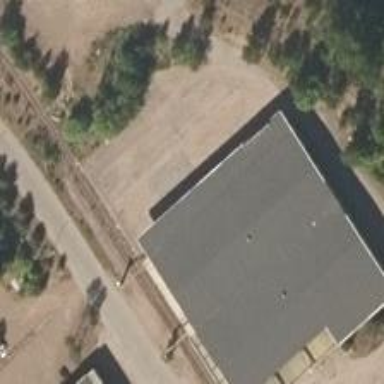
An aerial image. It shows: Building with gabled roof.